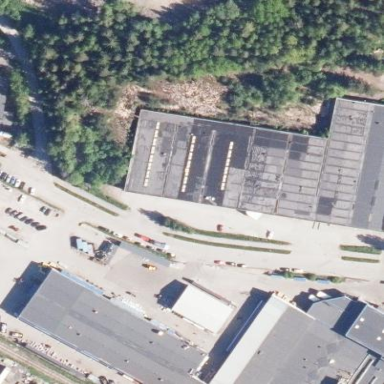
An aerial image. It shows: Industrial building.